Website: walmart
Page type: receipt
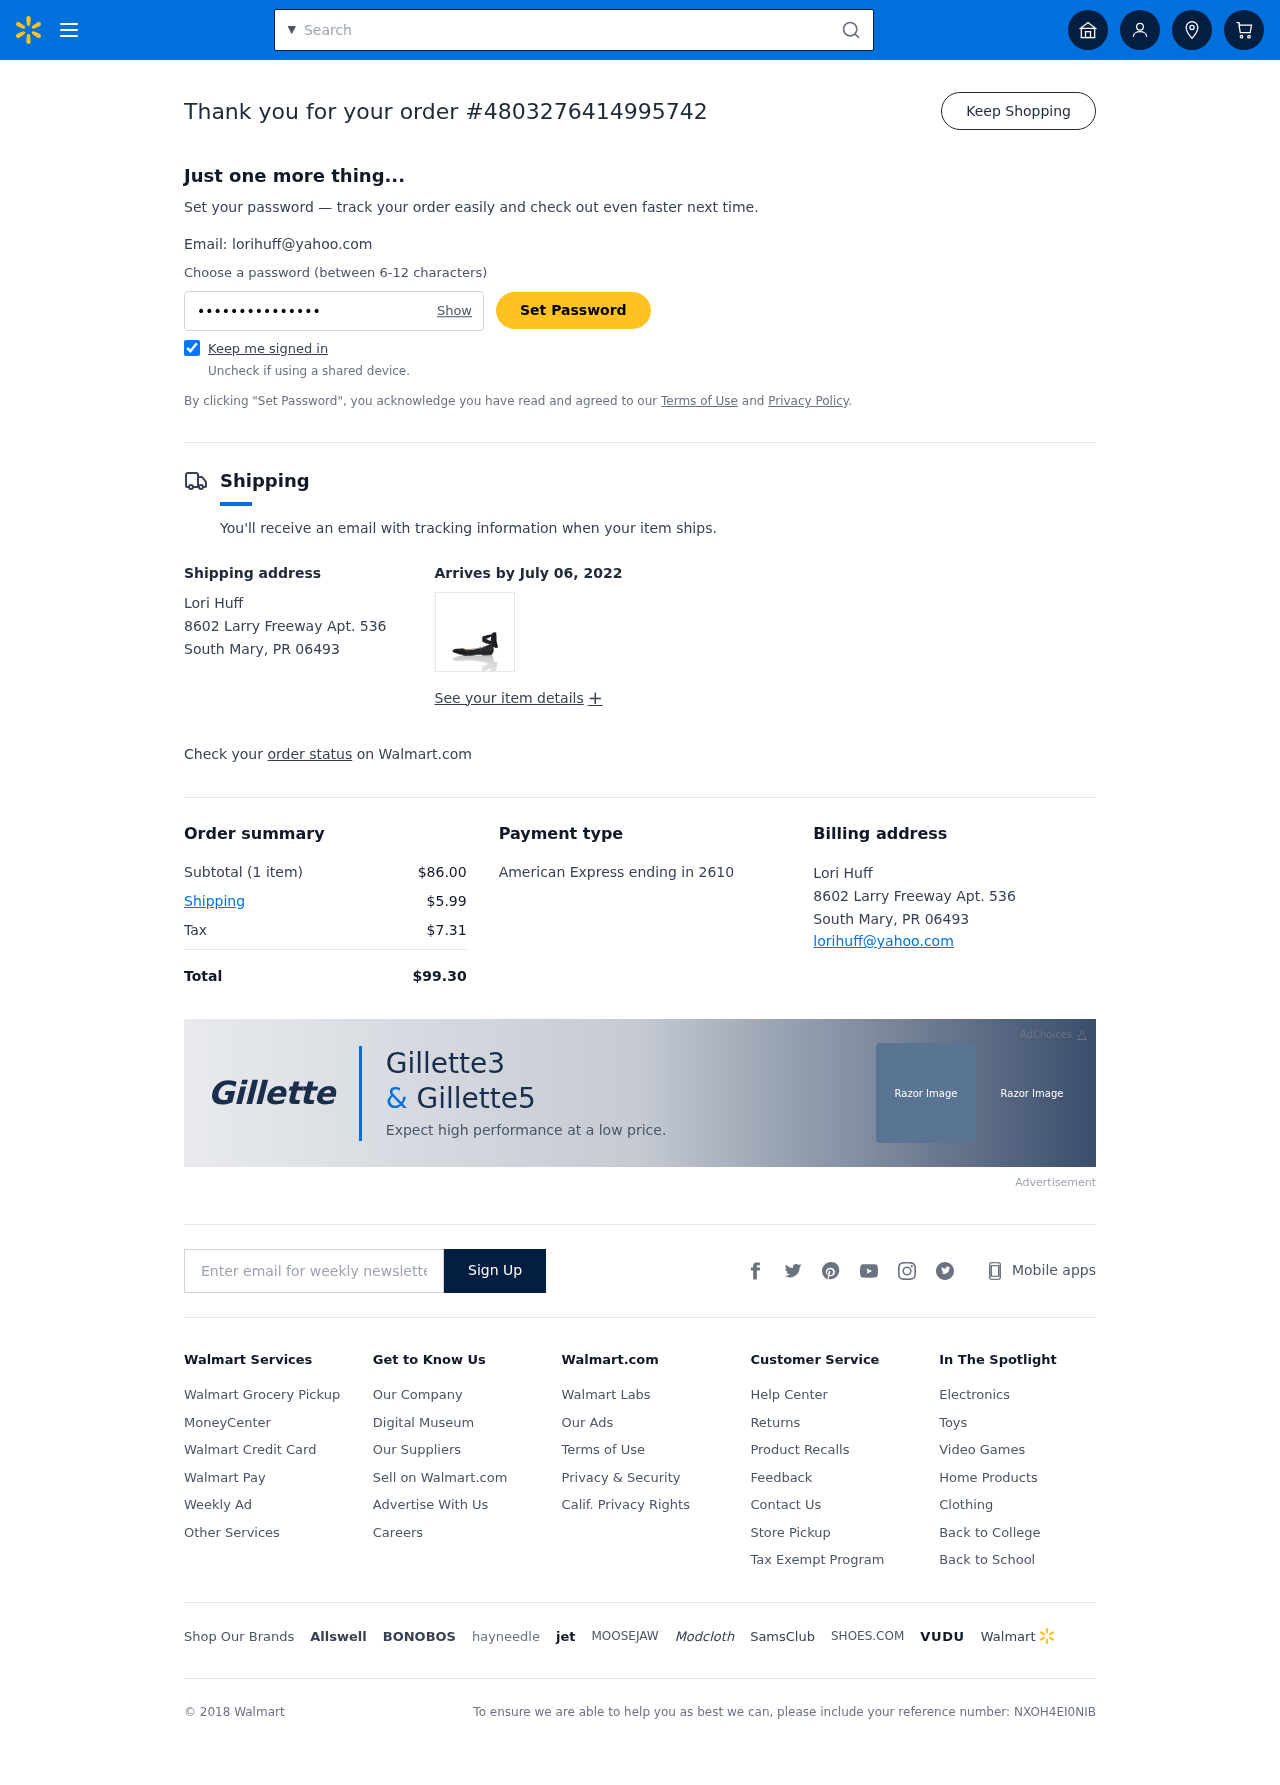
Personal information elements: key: PII_CARD_LAST4
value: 2610
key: PII_CARD_TYPE
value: American Express
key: PII_CITY_STATE_ZIP
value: South Mary, PR 06493
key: PII_EMAIL
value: lorihuff@yahoo.com
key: PII_FULLNAME
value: Lori Huff
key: PII_STREET
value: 8602 Larry Freeway Apt. 536
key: PII_FULLNAME2
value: Lori Huff
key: PII_CITY
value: South Mary
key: PII_STATE
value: PR
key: PII_STATE_ABBR
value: PR
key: PII_POSTCODE
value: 06493
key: PII_POSTCODE_FULL
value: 06493
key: PII_CITY_STATE
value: South Mary, PR
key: PII_POSTCODE_NUMERIC
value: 6493
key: PII_EMAIL2
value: lorihuff@yahoo.com
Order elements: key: ORDER_ID
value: #4803276414995742
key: ORDER_DELIVERY_DATE
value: July 06, 2022
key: ORDER_NUM_ITEMS
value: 1 item
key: ORDER_SUBTOTAL
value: $86.00
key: ORDER_SHIPPING_COST
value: $5.99
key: ORDER_TAX
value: $7.31
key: ORDER_TOTAL
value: $99.30
Search elements: key: HEADER_SEARCH
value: Search